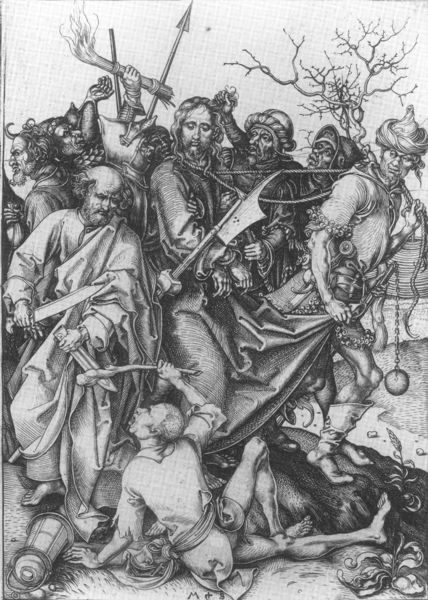
Titel: Die Gefangennahme Christi
Künstler: Martin Schongauer
Schlagwörter: baum, gemälde, kämpfer, mann, wasser, weiß, bäume, see, hut, männer, schwarz, bart, gelage, kappe, ast, strick, kahl, krieg, schlacht, lanze, soldaten, schwert, streit, aufstand, kugel, degen, helm, ritter, christus, turban, fackel, pfeil, fessel, martin, passion, schongauer, sodaten, wehrlos, soldten, helmn, mä#nner, jkjkl